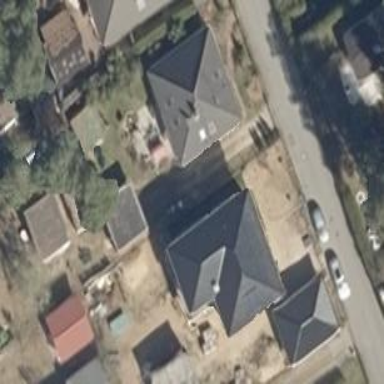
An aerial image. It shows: Building with hipped roof shape.